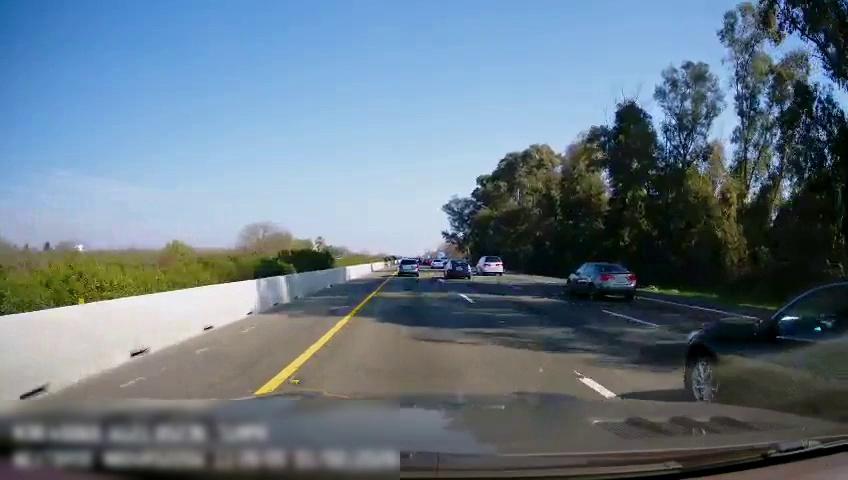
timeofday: Day
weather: Sunny
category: Drivable Space
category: Vehicles | SUV
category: Vehicles | SUV
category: Vehicles | SUV
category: Vehicles | Car
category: Vehicles | Car
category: Vehicles | SUV
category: Vehicles | Car
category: Vehicles | Truck
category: Lanes | Current Lane
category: Lanes | Current Lane
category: Lanes | Alternate Lane
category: Lanes | Alternate Lane